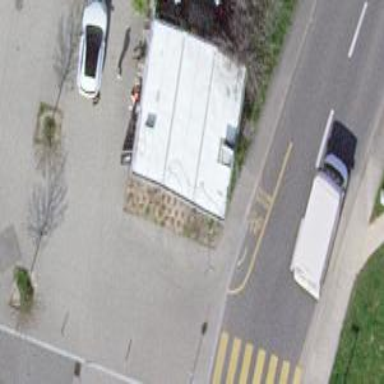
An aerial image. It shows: Cafe located inside building.